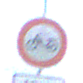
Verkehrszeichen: VerbotMofas
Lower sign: PersonengruppenFrei2
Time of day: SunriseSunset
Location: Outdoor (Nature)
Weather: PartlyCloudy
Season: NotSpecified
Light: Natural